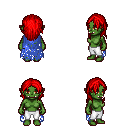
a pixel art fantasy rpg character, female body template, orc, green skin, blue tattered cape, white pants, red long hairstyle, four views (front, back, left, right), 2x2 character sprite sheet, small pixel art, hard edges, no anti-aliasing